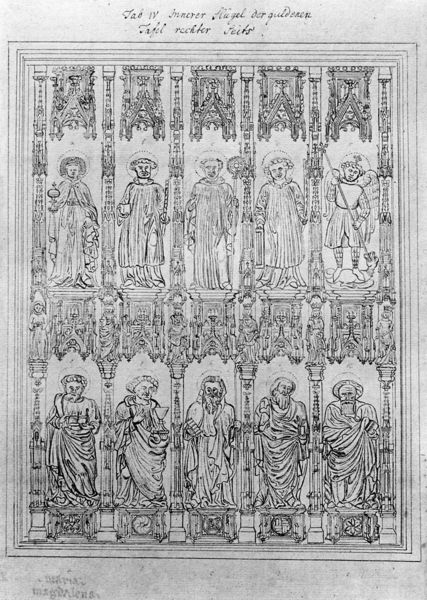
Titel: Goldene Tafel (Zeichnung der Innenseite des inneren linken Flügels)
Schlagwörter: flügel, menschen, männer, skizze, säulen, zeichnung, alt, bart, rahmen, sockel, stehen, gewand, gewänder, engel, schrift, fahnen, podest, buch, seite, überschrift, bleistift, entwurf, heiligenschein, skulpturen, mittelalter, baldachin, mönche, heilige, märtyrer, heilig, podeste, heiligenscheine, hl. michael, limbus, schift, männwe